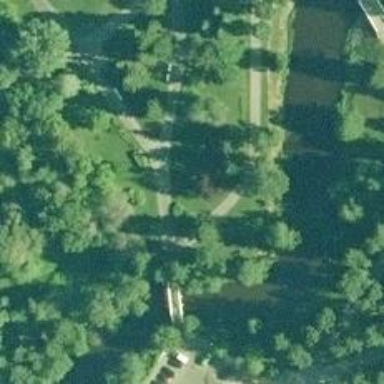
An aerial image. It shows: Historic memorial featuring sculpture.